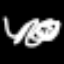
Label: squiggle